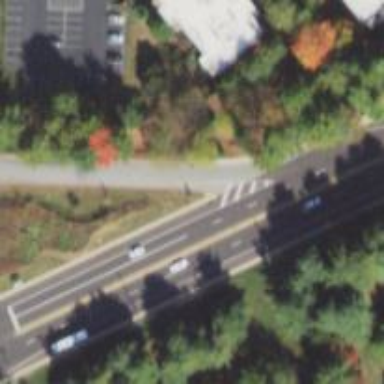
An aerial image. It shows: Unmarked crossing on footway.